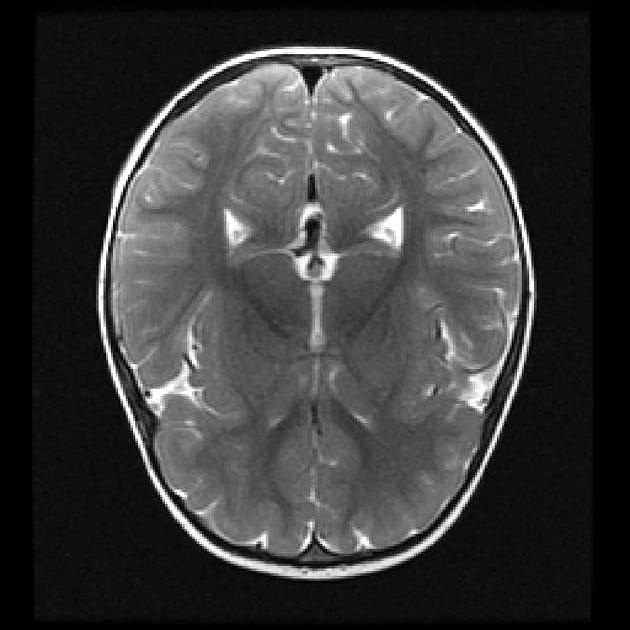
Label: notumor